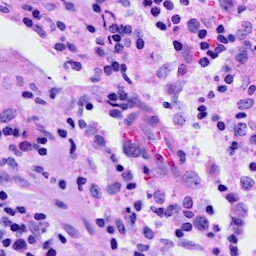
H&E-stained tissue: Breast